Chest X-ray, PA view. Patient: 48 years old, sex F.
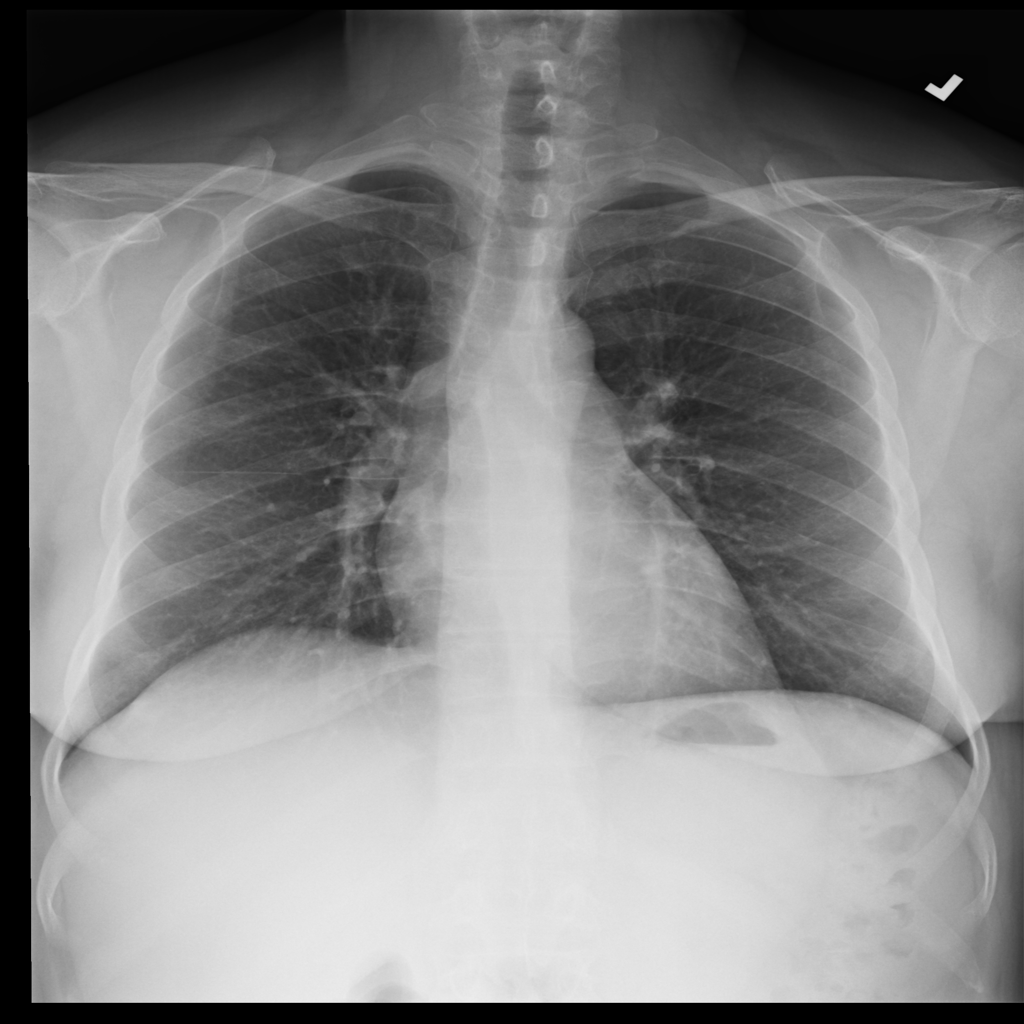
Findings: Infiltration